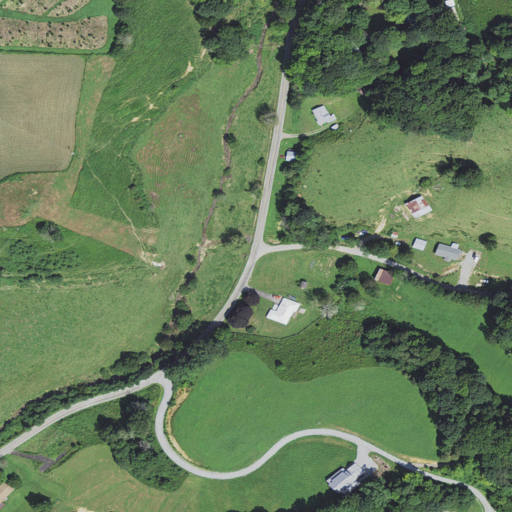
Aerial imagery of valley in North Carolina named Wilson Hollow containing pasture, deciduous forest, open development, low intensity development, medium intensity development, and grassland